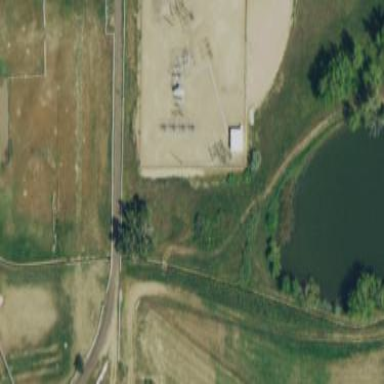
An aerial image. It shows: Power substation enclosed by chain link fence.